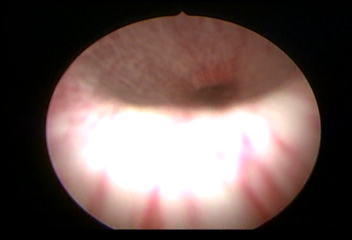
Modality: WLC
Class: Normal mucosa
Bladder cancer association: No